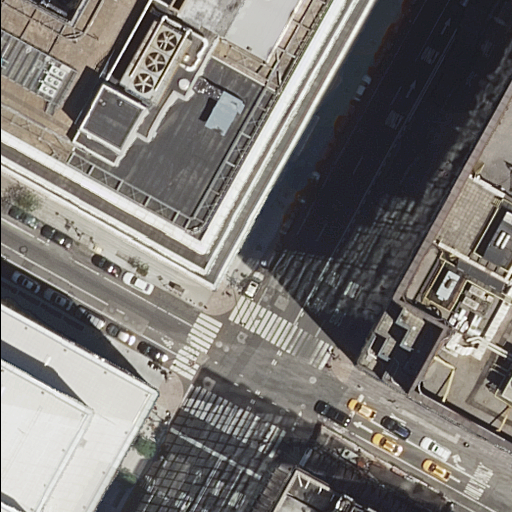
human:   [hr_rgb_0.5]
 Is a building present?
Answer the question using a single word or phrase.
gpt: yes

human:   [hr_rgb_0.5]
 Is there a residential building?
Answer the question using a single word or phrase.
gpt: yes

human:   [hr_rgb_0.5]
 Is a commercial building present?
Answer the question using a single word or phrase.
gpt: yes

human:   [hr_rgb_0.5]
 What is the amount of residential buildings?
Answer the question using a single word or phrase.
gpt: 2

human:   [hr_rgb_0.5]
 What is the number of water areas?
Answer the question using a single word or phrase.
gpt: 0

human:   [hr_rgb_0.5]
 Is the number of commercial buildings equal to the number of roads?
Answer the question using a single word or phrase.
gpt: no

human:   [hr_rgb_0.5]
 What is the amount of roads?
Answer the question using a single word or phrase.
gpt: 5

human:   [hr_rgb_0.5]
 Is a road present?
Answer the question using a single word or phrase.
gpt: yes

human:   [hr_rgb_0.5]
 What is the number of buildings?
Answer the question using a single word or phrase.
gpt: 4

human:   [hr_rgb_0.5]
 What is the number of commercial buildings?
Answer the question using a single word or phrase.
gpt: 1

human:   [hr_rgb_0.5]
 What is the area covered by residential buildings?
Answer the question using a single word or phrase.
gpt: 7479m2

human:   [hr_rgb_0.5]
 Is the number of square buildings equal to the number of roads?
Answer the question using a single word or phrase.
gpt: no

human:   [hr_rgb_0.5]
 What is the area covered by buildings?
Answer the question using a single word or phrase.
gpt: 8357m2

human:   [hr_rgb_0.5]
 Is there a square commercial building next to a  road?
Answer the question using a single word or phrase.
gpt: no

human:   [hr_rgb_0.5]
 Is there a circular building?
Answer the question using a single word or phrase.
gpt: no

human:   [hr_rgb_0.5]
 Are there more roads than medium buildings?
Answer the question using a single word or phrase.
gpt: yes

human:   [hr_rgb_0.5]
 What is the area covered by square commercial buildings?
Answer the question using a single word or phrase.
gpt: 0m2

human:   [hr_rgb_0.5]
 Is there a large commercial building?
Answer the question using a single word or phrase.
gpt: yes

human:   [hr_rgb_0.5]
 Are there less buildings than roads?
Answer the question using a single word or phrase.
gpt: yes

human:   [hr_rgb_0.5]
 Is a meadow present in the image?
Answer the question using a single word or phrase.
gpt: no

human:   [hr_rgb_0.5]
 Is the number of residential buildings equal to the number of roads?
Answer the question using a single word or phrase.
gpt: no

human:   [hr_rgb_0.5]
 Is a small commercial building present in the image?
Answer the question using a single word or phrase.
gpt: no

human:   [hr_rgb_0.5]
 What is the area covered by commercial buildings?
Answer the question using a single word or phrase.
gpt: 876m2

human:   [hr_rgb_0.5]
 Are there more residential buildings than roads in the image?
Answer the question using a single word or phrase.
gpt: no

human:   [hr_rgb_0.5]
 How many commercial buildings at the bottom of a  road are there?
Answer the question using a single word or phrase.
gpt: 1

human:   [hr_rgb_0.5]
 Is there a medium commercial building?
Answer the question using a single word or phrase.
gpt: no

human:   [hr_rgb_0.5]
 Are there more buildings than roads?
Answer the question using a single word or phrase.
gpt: no

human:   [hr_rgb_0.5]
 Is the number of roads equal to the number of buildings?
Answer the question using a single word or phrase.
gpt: no

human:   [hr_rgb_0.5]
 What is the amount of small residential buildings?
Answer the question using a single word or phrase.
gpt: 0

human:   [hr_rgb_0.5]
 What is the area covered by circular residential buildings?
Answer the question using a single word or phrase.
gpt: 0m2

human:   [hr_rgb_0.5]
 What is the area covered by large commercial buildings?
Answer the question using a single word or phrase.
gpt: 876m2

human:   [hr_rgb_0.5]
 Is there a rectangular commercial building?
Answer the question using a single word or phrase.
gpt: yes

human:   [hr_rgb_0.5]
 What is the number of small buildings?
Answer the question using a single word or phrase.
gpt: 1

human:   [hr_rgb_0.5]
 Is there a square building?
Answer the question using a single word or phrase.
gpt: no

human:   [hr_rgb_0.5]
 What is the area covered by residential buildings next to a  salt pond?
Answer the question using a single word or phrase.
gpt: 0m2

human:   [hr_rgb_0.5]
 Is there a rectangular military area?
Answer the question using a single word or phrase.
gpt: no

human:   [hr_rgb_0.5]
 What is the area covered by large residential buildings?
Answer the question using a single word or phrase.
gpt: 7479m2

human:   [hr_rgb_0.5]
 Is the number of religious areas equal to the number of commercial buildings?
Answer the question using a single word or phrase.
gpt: no

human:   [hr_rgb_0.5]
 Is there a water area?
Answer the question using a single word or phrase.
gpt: no

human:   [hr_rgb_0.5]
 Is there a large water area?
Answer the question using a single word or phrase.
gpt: no

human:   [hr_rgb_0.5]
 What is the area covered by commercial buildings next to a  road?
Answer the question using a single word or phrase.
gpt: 876m2

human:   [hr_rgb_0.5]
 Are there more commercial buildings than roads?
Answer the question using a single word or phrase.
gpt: no

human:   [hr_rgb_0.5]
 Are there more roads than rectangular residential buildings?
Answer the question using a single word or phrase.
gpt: yes

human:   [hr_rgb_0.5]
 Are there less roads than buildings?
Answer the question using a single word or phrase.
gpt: no

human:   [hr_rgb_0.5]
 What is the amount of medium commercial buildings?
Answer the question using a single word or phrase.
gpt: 0

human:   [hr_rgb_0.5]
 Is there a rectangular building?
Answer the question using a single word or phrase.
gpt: yes

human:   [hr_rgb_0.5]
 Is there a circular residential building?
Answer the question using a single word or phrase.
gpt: no

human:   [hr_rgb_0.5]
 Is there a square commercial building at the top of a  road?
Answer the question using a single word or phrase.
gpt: no

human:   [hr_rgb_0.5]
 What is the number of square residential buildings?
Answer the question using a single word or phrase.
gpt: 0

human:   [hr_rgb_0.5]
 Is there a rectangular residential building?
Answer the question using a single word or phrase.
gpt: no

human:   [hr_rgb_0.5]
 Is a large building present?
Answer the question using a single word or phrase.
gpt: yes

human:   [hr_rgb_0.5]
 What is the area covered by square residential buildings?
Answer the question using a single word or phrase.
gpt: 0m2

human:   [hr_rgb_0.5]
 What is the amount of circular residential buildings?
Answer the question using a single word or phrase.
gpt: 0

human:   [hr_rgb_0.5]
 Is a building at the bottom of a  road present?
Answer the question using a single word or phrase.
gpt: yes

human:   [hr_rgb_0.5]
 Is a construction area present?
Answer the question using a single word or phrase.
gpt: no

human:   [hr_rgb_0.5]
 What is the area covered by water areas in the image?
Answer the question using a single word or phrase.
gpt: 0m2

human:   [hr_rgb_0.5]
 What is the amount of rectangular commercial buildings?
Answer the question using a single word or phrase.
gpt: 1

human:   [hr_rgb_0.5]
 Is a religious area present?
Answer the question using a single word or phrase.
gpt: no

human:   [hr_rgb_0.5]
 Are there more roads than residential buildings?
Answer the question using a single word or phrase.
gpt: yes

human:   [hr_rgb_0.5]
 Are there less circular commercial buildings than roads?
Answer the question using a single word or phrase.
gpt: yes

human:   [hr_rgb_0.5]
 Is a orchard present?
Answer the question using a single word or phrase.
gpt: no

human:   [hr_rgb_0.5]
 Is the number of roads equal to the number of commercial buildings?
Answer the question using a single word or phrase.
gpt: no

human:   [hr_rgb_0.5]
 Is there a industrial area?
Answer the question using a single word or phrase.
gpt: no

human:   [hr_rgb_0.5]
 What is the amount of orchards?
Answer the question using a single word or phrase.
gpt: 0